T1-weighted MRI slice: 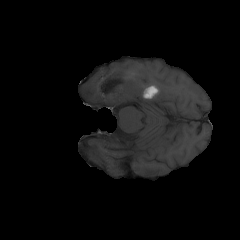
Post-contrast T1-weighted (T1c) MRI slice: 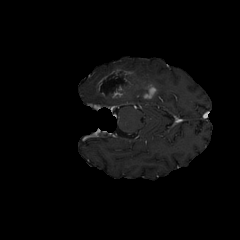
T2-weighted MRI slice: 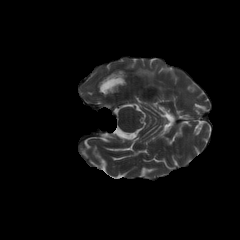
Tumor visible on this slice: yes